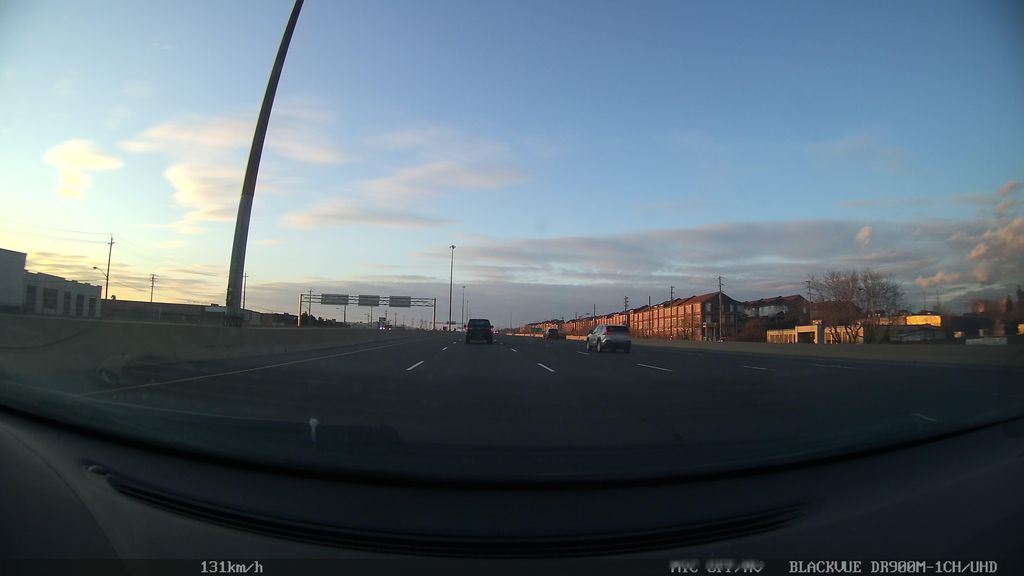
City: toronto